Current action and preconditions to check: trajectory_clear

Your task: For each precondition in the list above, predict whether it will hold at this action.

Consider the current scene as observed from the mobile robot's camera, and analyze the predicted future states of all dynamic agents (e.g., people, animals, vehicles, or any moving entities) within the NEXT SECOND.

IMPORTANT: Only answer "very likely" if you are absolutely certain—based on strong, clear evidence—that a dynamic agent will violate the precondition in the predicted future state. Do NOT answer "very likely" for unlikely, ambiguous, or low-probability risks.

Ask yourself for each precondition: Is there a high probability, with clear and convincing evidence, that the predicted future states of any dynamic agent will interfere with the predicted future state of the currently executing action within the NEXT SECOND, causing that precondition to fail?

Assess the risk level based on these predictions. Use "likely" or "very likely" if motions create a clear risk of interference.

Use "neutral" or "improbable" if agents are nearby but their predicted paths are clearly diverging or non-conflicting.

Failure Risk Categories: "very improbable", "improbable", "neutral", "likely", "very likely"

Answer Format: Output ONLY the probability_of_failure value from these categories: "very improbable", "improbable", "neutral", "likely", "very likely"

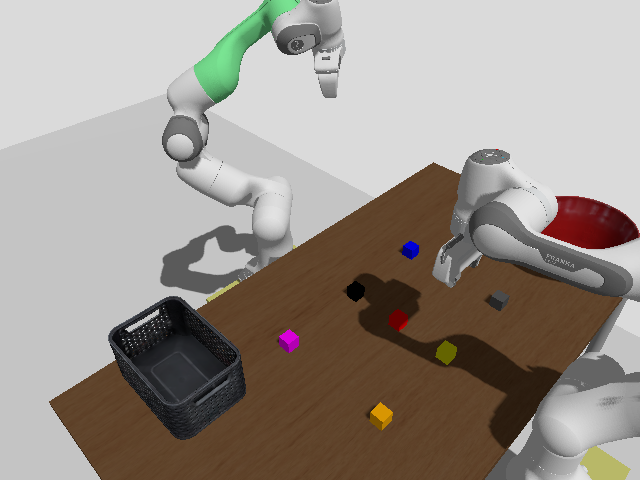

Answer: very improbable